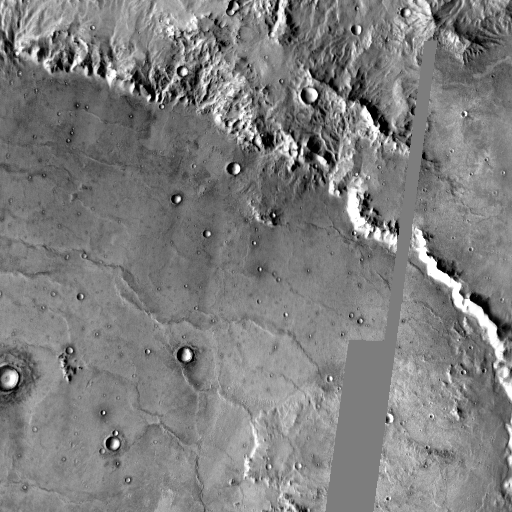
Crater classes present: Background, Other